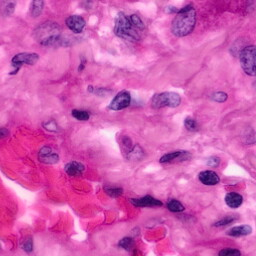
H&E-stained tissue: Pancreatic